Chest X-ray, PA view. Patient: 61 years old, sex M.
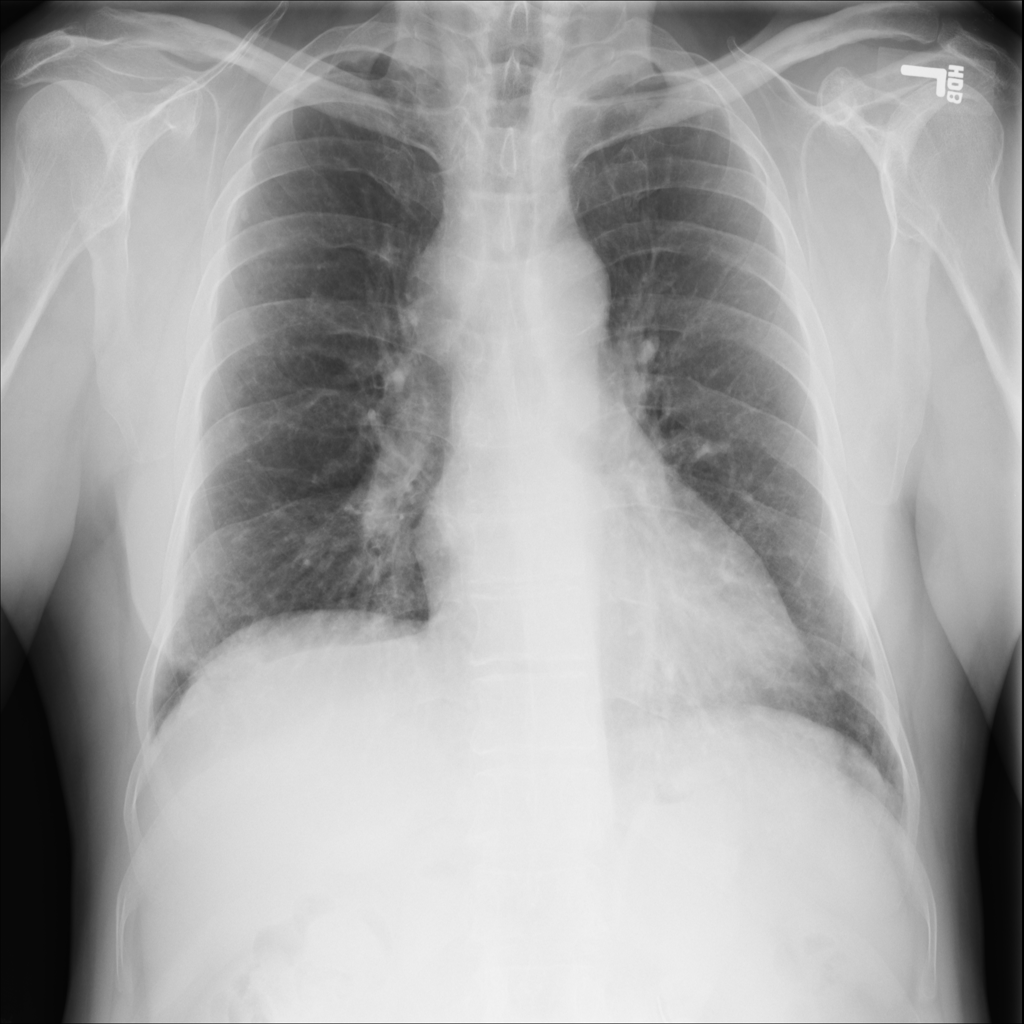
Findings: No Finding